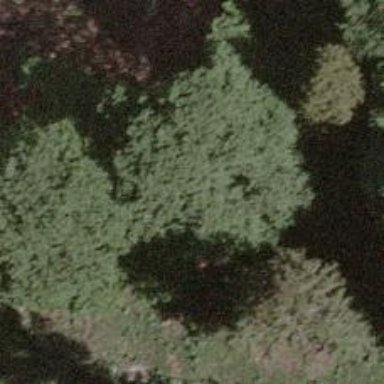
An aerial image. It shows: Single tag "natural: tree."